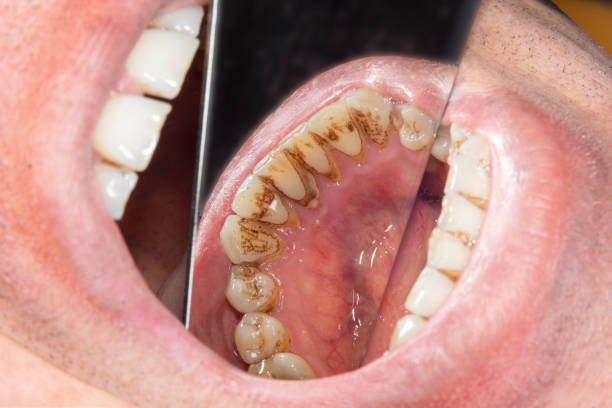
Condition: Calculus